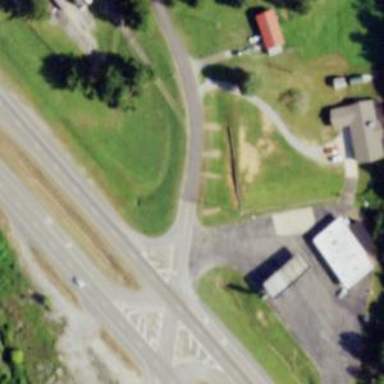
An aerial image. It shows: Asphalt road with primary link designation.